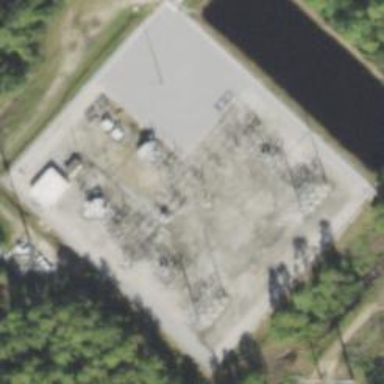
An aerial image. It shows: There is distribution substation enclosed by fence.